Question: I'm working on some basic lighting in my application, and am unable to get a simple light to work (so far..).
Here's the vertex shader:
'''
#version 150 core
uniform mat4 projectionMatrix;
uniform mat4 viewMatrix;
uniform mat4 modelMatrix;
uniform mat4 pvmMatrix;
uniform mat3 normalMatrix;
in vec3 in_Position;
in vec2 in_Texture;
in vec3 in_Normal;
out vec2 textureCoord;
out vec4 pass_Color;
uniform LightSources {
vec4 ambient = vec4(0.5, 0.5, 0.5, 1.0);
vec4 diffuse = vec4(0.5, 0.5, 0.5, 1.0);
vec4 specular = vec4(0.5, 0.5, 0.5, 1.0);
vec4 position = vec4(1.5, 7, 0.5, 1.0);
vec4 direction = vec4(0.0, -1.0, 0.0, 1.0);
} lightSources;
struct Material {
vec4 ambient;
vec4 diffuse;
vec4 specular;
float shininess;
};
Material mymaterial = Material(
vec4(1.0, 0.8, 0.8, 1.0),
vec4(1.0, 0.8, 0.8, 1.0),
vec4(1.0, 0.8, 0.8, 1.0),
0.995
);
void main() {
gl_Position = pvmMatrix * vec4(in_Position, 1.0);
textureCoord = in_Texture;
vec3 normalDirection = normalize(normalMatrix * in_Normal);
vec3 lightDirection = normalize(vec3(lightSources.direction));
vec3 diffuseReflection = vec3(lightSources.diffuse) * vec3(mymaterial.diffuse) * max(0.0, dot(normalDirection, lightDirection));
/*
float bug = 0.0;
bvec3 result = equal( diffuseReflection, vec3(0.0, 0.0, 0.0) );
if(result[0] && result[1] && result[2]) bug = 1.0;
diffuseReflection.x += bug;
*/
pass_Color = vec4(diffuseReflection, 1.0);
}
'''
And here's the fragment shader:
'''
#version 150 core
uniform sampler2D texture;
in vec4 pass_Color;
in vec2 textureCoord;
void main() {
vec4 out_Color = texture2D(texture, textureCoord);
gl_FragColor = pass_Color;
//gl_FragColor = out_Color;
}
'''
I'm rendering a textured wolf to the screen as a test. If I change the fragment shader to use 'out_Color', I see the wolf rendered properly. If I use the 'pass_Color', I see nothing on the screen.
This is what the screen looks like when I use 'out_Color' in the fragment shader:

I know the 'diffuseReflection' vector is full of 0's, by uncommenting this code in the vertex shader:
'''
...
/*
float bug = 0.0;
bvec3 result = equal( diffuseReflection, vec3(0.0, 0.0, 0.0) );
if(result[0] && result[1] && result[2]) bug = 1.0;
diffuseReflection.x += bug;
*/
...
'''
This will make the 'x' component of the 'diffuseReflection' vector '1.0', which turns the wolf red.
Does anyone see anything obvious I'm doing wrong here?
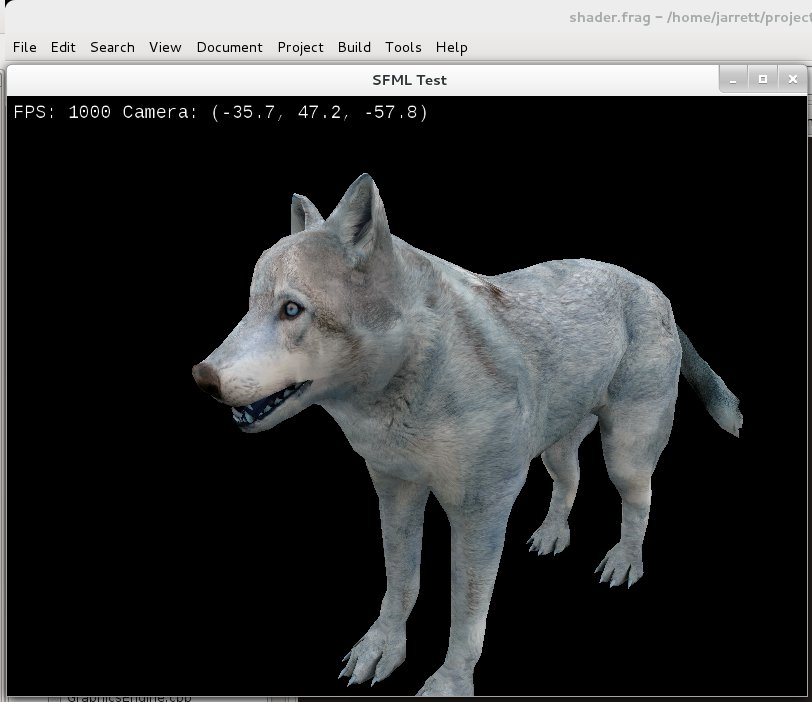
Answer: As suggested in the comments, try debugging incrementally. I see a number of ways your shader could be wrong. Maybe your normalMatrix isn't being passed properly? Maybe your in_Normal isn't mapped to the appropriate input? Maybe when you're casting lightSources.direction to a vec3, the compiler's doing something funky? Maybe your shader isn't even running at all, but you think it is? Maybe you have geometry or tessellation units and it's not passing correctly?
No one really has a chance of answering this correctly. As for me, it looks fine--but again, any of the factors above could happen--and probably more.
To debug this, you need to break it down. As suggested in the comments, try rendering the normals. Then, you should try rendering the light direction. Then render your n dot l term. Then multiply by your material parameters, then by your texture. Somewhere along the way you'll figure out the problem. As an additional tip, change your clear color to something other than black so that any black-rendered objects stand out.
It's worth noting that the above advice--break it down--is applicable to all things debugging, not just shaders. As I see it, you haven't done so here.